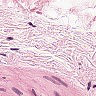
Metastatic tissue present: no